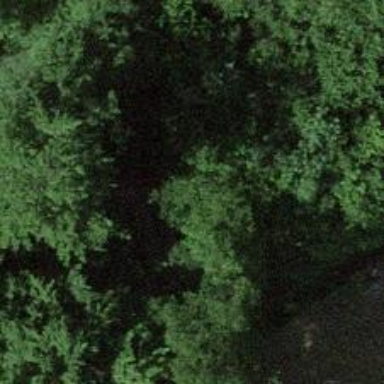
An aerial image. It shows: Bench.